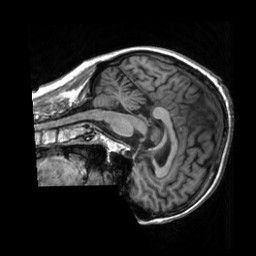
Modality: T1w
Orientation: sagittal
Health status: ill
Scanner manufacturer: siemens
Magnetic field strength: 3 T
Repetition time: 1.7 s
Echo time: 0.00239 s